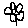
Label: flower